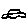
Label: car